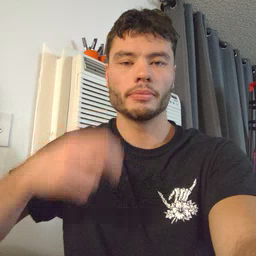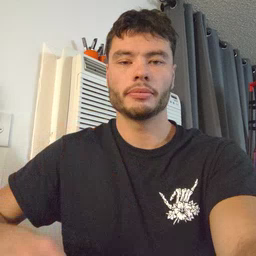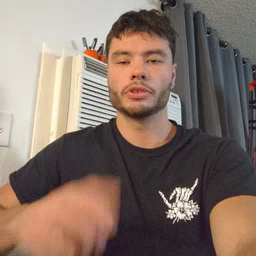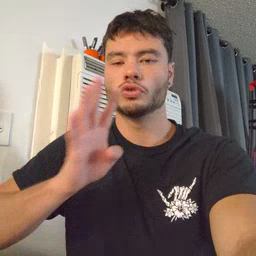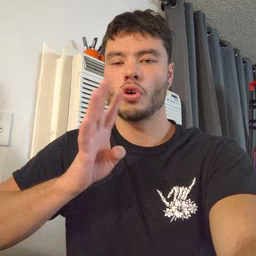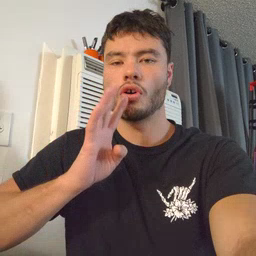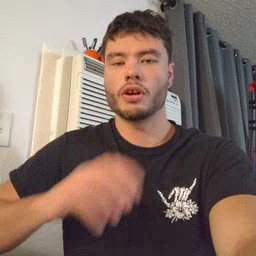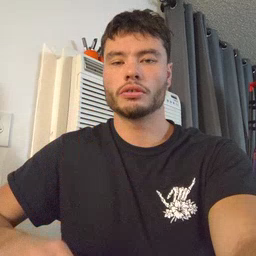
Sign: talk